Interaction volume radius: 10 \u00c5
Interaction volume height: 25 \u00c5
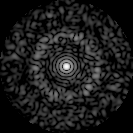
Disorder parameter: 0.8576